Question: On top of <URL> seems to be corrupted. The screenshot below shows the corruption: The left image was done by executing the program on command line, the right one from code.

My Code so far:
'''
var process = new Process
{
StartInfo =
{
Arguments = string.Format(@"-display"),
FileName = configuration.PathToExternalSift,
RedirectStandardError = true,
RedirectStandardInput = true,
RedirectStandardOutput = true,
UseShellExecute = false,
CreateNoWindow = true,
},
EnableRaisingEvents = true
};
process.ErrorDataReceived += (ProcessErrorDataReceived);
process.Start();
process.BeginErrorReadLine();
//Reads in pbm file.
using (var streamReader = new StreamReader(configuration.Source))
{
process.StandardInput.Write(streamReader.ReadToEnd());
process.StandardInput.Flush();
process.StandardInput.Close();
}
//redirect output to file.
using (var fileStream = new FileStream(configuration.Destination, FileMode.OpenOrCreate))
{
process.StandardOutput.BaseStream.CopyTo(fileStream);
}
process.WaitForExit();
'''
Is this some kind of encoding problem? I used the Stream.CopyTo-Approach as mentioned <URL> in order to avoid there problems.
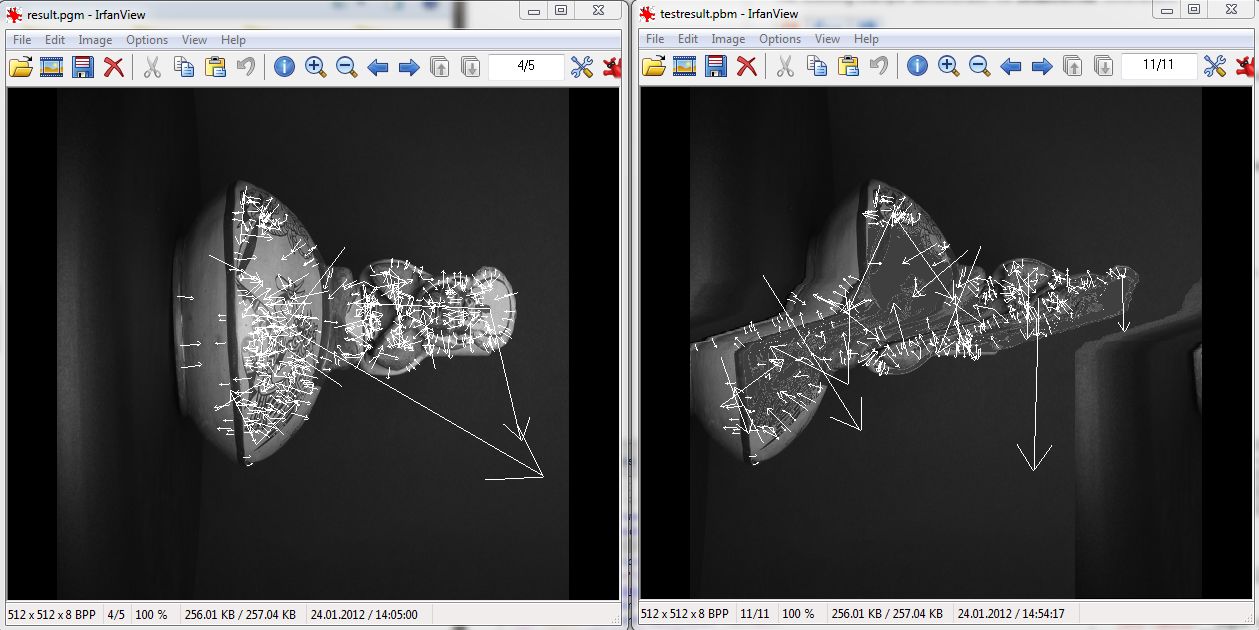
Answer: I found the problem. The redirection of the output was correct, the reading of the input seems to be the problem. So I changed the code from:
'''
using (var streamReader = new StreamReader(configuration.Source))
{
process.StandardInput.Write(streamReader.ReadToEnd());
process.StandardInput.Flush();
process.StandardInput.Close();
}
'''
to
'''
using (var fileStream = new StreamReader(configuration.Source))
{
fileStream.BaseStream.CopyTo(process.StandardInput.BaseStream);
process.StandardInput.Close();
}
'''
Not it works!
For all the people that might have the same problem, here the corrected code:
'''
var process = new Process
{
StartInfo =
{
Arguments = string.Format(@"-display"),
FileName = configuration.PathToExternalSift,
RedirectStandardError = true,
RedirectStandardInput = true,
RedirectStandardOutput = true,
UseShellExecute = false,
CreateNoWindow = true,
},
EnableRaisingEvents = true
};
process.ErrorDataReceived += (ProcessErrorDataReceived);
process.Start();
process.BeginErrorReadLine();
//read in the file.
using (var fileStream = new StreamReader(configuration.Source))
{
fileStream.BaseStream.CopyTo(process.StandardInput.BaseStream);
process.StandardInput.Close();
}
//redirect output to file.
using (var fileStream = new FileStream(configuration.Destination, FileMode.OpenOrCreate))
{
process.StandardOutput.BaseStream.CopyTo(fileStream);
}
process.WaitForExit();
'''